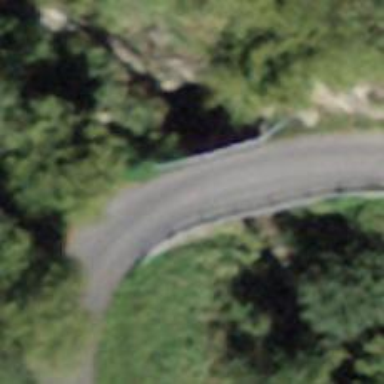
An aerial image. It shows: Asphalt track on bridge with grade1 tracktype.